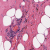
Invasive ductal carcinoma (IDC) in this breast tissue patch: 0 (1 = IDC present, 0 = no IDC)